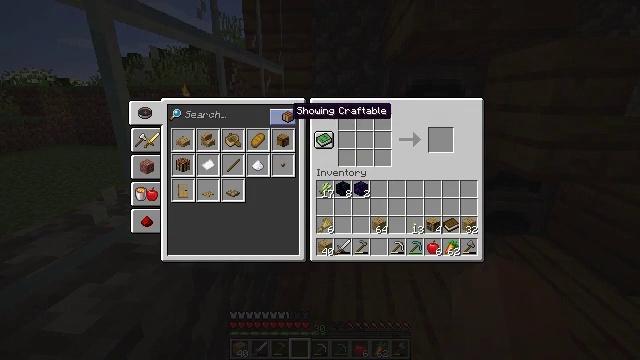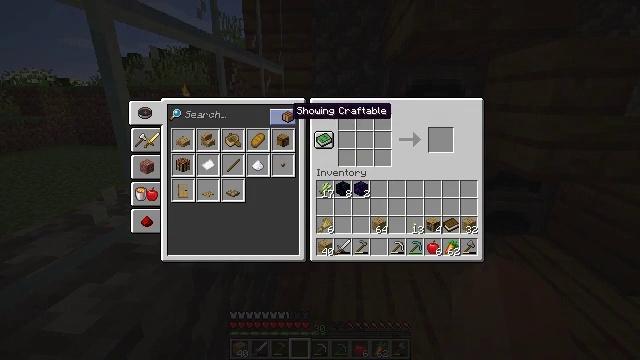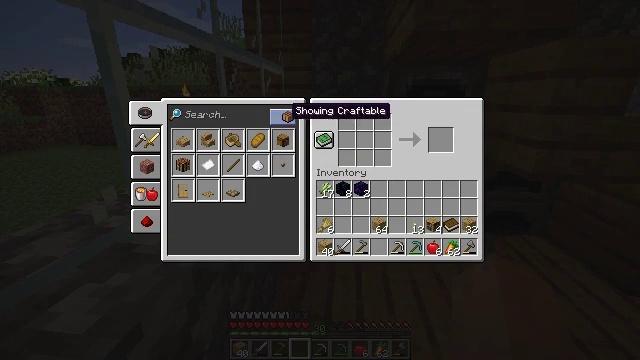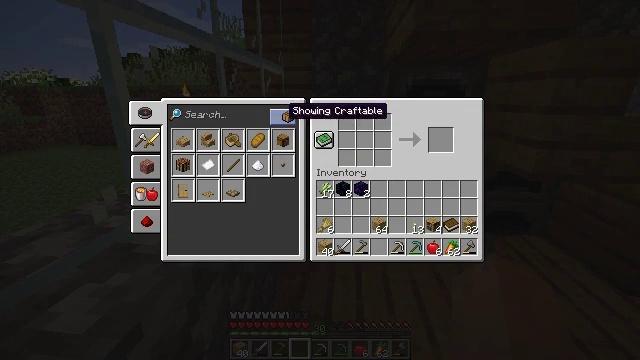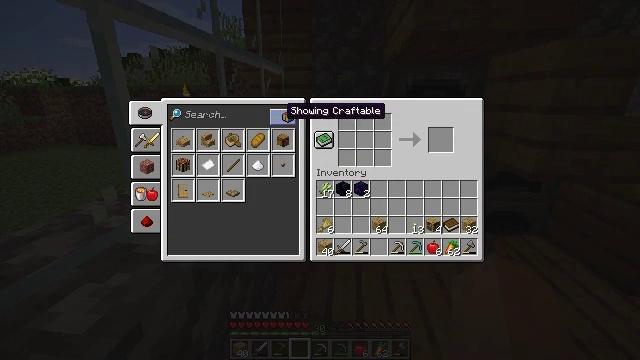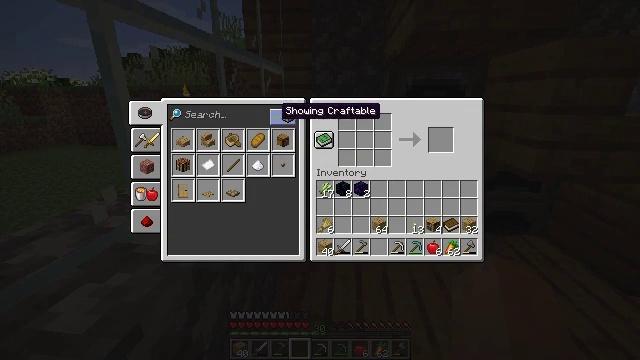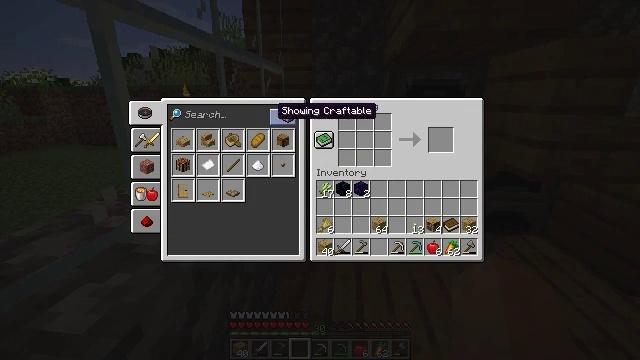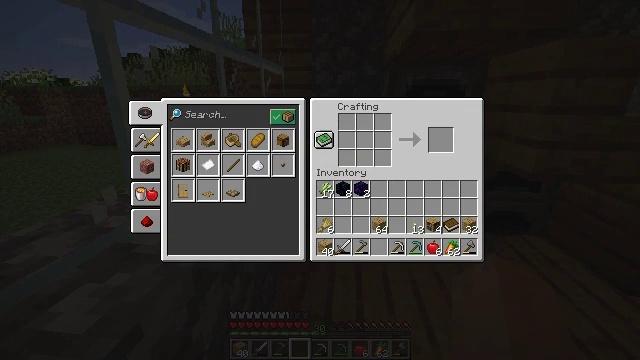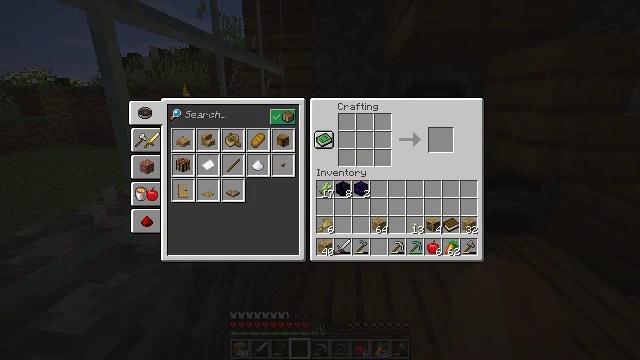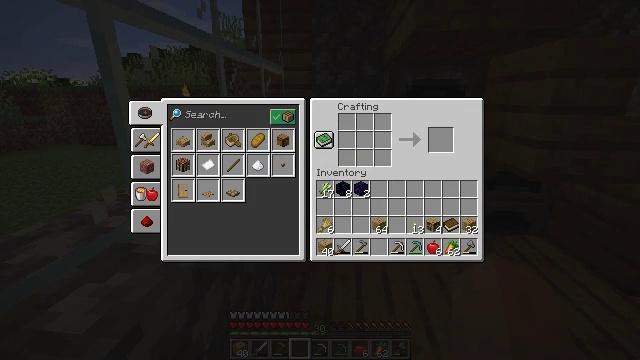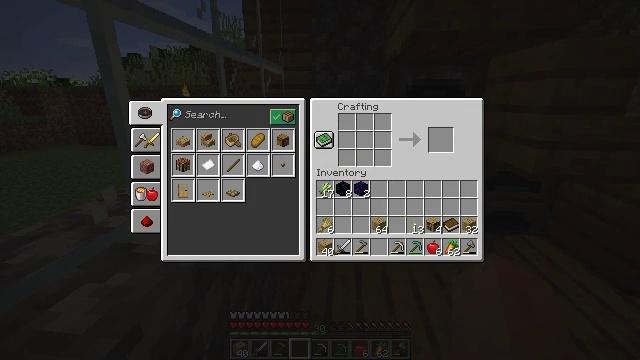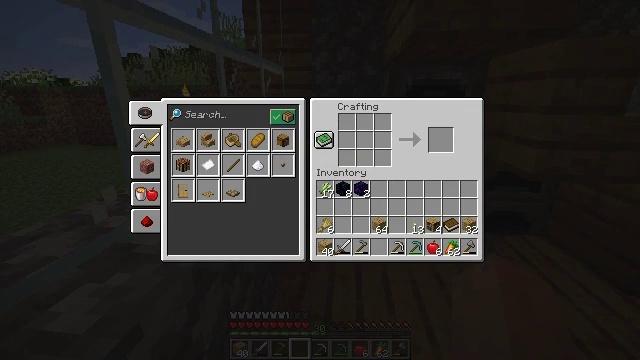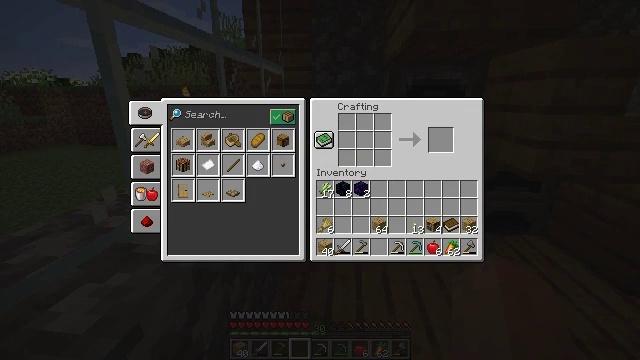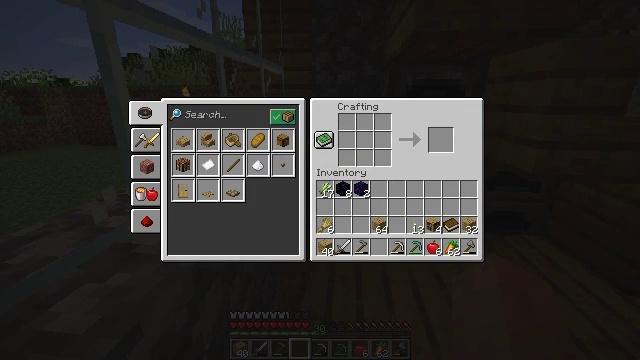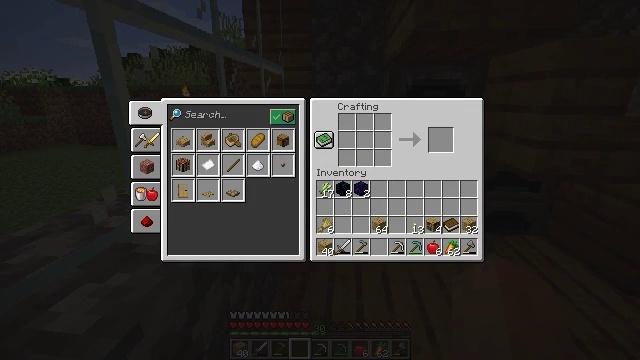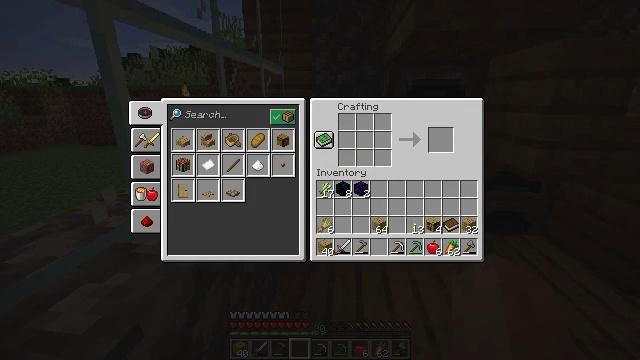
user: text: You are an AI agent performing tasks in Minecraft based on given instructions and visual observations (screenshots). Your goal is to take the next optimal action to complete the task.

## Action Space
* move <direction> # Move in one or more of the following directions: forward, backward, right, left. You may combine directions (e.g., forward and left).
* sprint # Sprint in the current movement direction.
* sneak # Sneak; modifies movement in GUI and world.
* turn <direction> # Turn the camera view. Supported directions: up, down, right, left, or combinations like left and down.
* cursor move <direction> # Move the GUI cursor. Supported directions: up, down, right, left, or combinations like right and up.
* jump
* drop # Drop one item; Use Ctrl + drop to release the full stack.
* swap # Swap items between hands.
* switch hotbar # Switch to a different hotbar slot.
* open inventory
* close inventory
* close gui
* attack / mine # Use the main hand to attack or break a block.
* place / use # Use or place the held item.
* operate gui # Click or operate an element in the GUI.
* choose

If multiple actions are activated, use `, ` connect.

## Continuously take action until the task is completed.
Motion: motion action
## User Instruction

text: Make sure you have the right materials to craft an enchanting table.
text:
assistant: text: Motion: no_op
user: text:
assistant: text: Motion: no_op
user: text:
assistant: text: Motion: no_op
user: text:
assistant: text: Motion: no_op
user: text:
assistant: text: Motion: no_op
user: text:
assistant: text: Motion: no_op
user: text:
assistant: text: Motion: no_op
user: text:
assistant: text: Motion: no_op
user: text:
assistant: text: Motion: no_op
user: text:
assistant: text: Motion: no_op
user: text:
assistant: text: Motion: no_op
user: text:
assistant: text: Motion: no_op
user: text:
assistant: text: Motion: no_op
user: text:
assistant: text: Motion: no_op
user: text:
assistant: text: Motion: no_op
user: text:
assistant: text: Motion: no_op
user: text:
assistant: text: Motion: no_op
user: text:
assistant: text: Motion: no_op
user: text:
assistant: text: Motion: no_op
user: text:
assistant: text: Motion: no_op
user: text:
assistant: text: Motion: cursor move left
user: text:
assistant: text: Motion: no_op
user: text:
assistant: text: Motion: no_op
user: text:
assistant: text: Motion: no_op
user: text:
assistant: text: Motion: no_op
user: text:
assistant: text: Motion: no_op
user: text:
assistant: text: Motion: no_op
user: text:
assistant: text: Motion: no_op
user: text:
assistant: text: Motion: no_op
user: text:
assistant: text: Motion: no_op